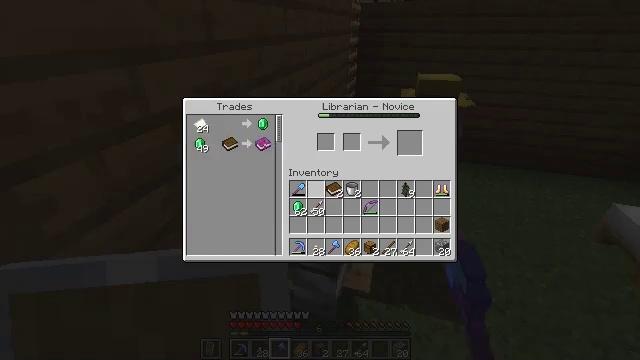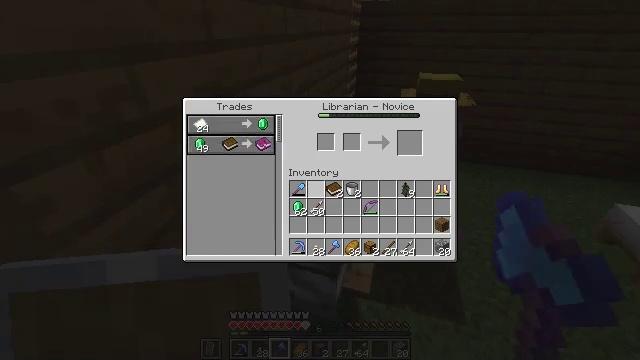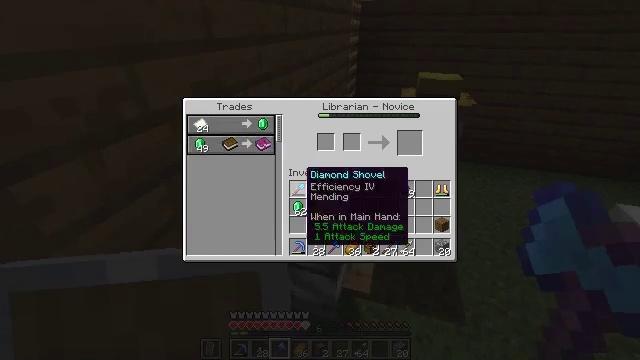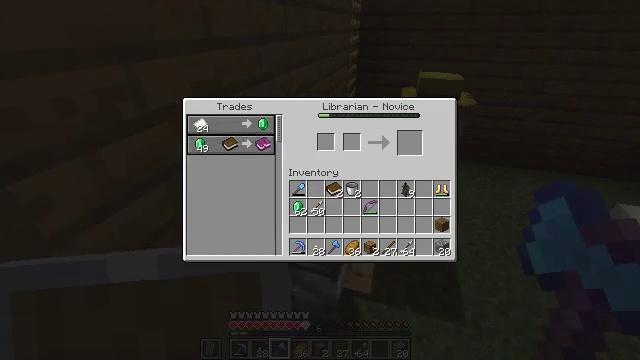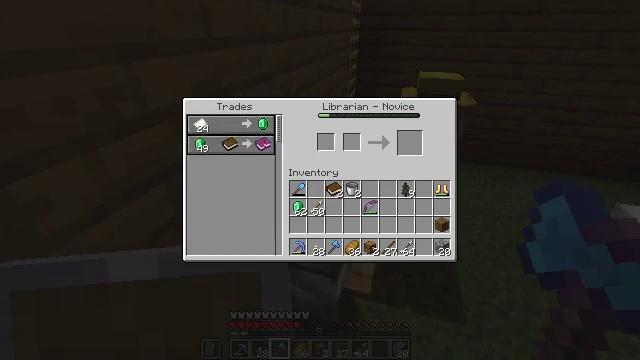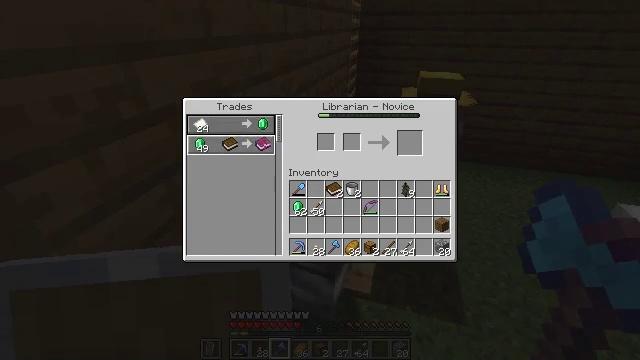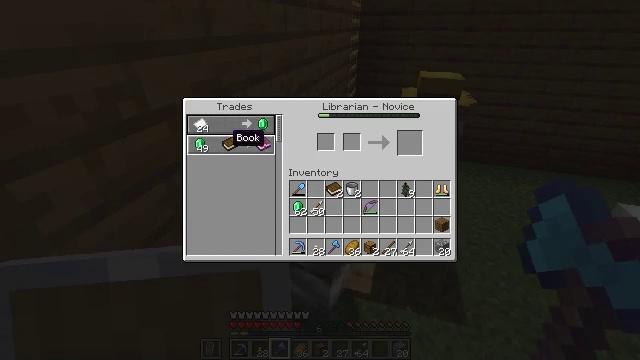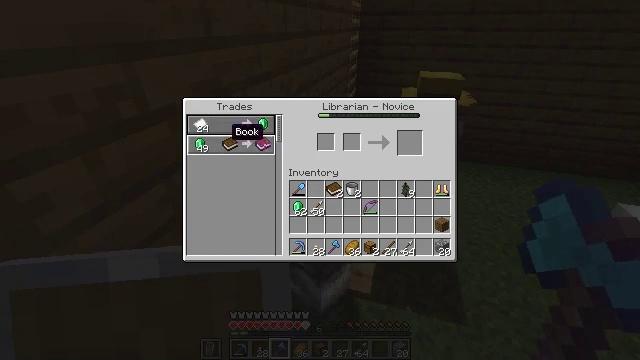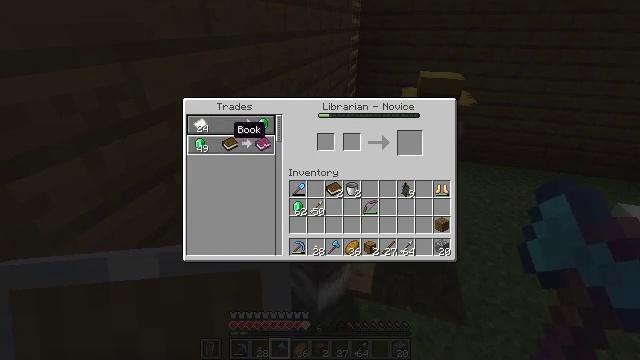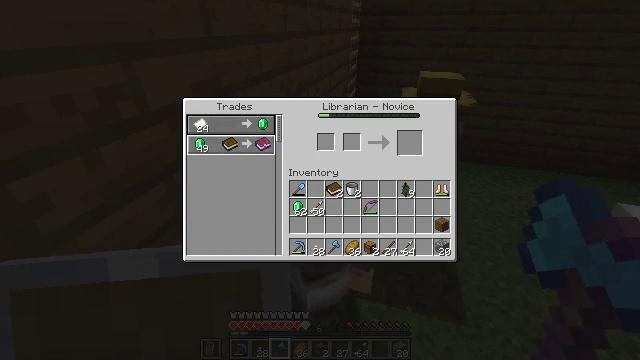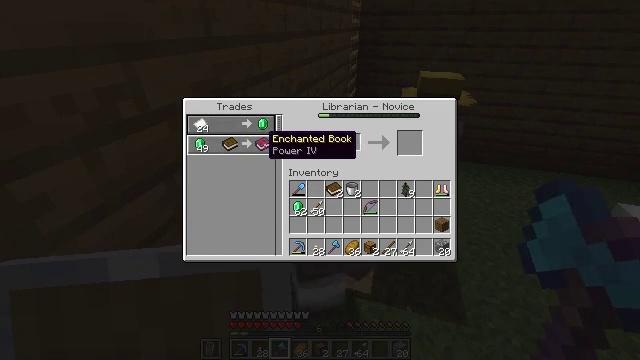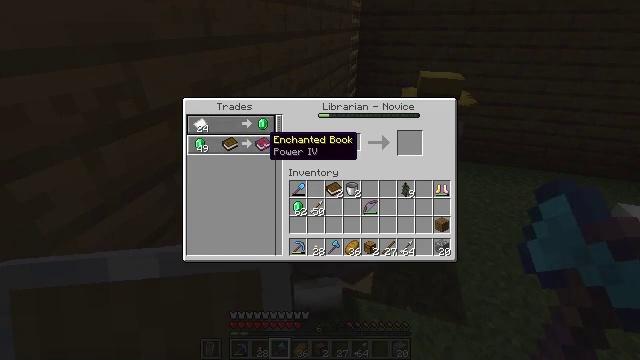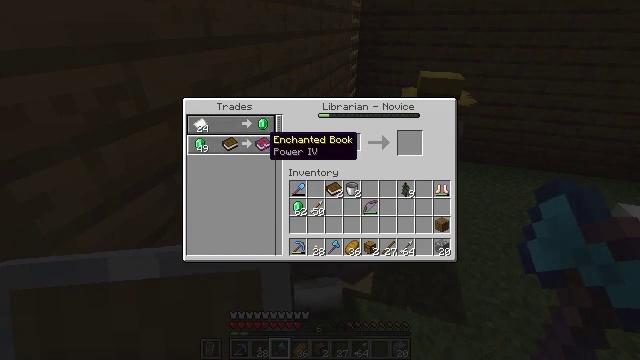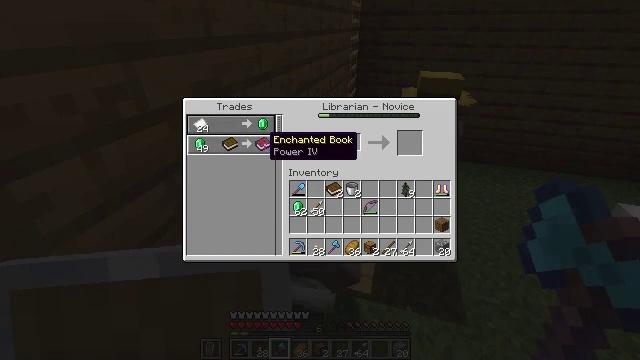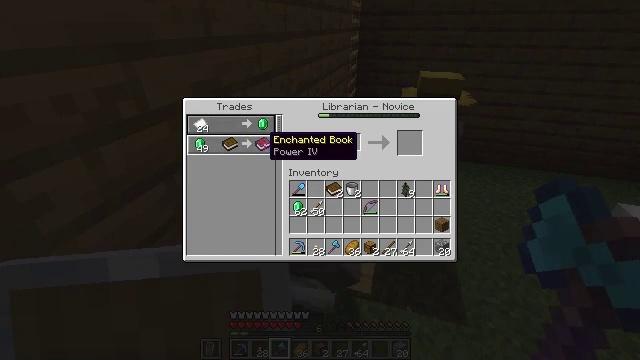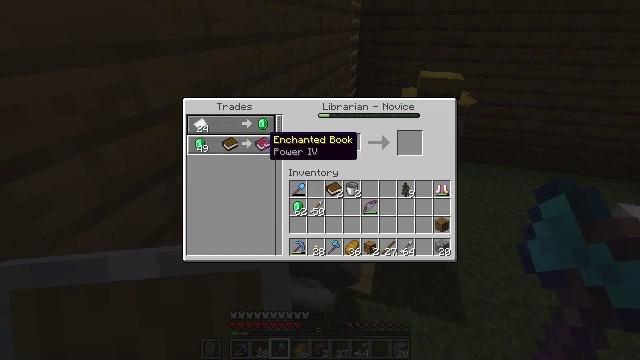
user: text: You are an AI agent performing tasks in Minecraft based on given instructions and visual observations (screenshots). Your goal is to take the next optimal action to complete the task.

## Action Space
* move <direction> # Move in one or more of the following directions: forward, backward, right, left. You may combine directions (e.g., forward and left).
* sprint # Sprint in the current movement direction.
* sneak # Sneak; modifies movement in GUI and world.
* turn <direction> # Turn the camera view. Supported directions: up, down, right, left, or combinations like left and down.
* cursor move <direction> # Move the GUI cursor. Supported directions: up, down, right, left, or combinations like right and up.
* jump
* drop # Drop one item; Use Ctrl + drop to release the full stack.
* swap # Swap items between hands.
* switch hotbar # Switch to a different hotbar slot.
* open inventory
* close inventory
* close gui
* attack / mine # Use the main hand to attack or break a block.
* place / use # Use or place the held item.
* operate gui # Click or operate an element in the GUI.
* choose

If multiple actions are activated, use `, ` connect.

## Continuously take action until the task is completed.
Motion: motion action
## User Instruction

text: Enchant a book to create an enchanted book.
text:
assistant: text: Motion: no_op
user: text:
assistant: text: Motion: cursor move left
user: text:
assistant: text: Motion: cursor move left and up
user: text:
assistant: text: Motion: cursor move up
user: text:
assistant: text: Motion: cursor move left and up
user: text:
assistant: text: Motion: cursor move left
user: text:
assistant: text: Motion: no_op
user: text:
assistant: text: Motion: no_op
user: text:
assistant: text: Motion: cursor move right
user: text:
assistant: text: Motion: cursor move right and down
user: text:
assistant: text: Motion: no_op
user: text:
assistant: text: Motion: no_op
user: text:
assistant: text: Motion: no_op
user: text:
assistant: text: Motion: no_op
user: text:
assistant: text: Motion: no_op
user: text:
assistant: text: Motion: no_op
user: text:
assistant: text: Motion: no_op
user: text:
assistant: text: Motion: no_op
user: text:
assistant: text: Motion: no_op
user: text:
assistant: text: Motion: no_op
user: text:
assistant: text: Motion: no_op
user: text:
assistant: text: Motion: no_op
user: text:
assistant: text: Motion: operate gui
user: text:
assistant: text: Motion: operate gui
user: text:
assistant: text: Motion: no_op
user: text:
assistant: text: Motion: cursor move right
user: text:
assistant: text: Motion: cursor move right
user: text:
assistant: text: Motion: cursor move right
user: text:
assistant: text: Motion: cursor move right
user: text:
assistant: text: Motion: no_op